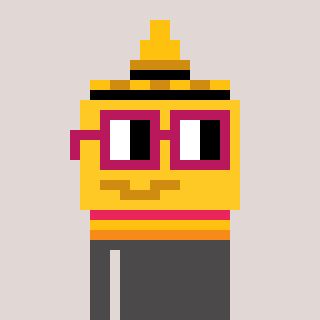
a pixel art character with square dark red glasses, a mustard-shaped head and a grayscale-colored body on a warm background